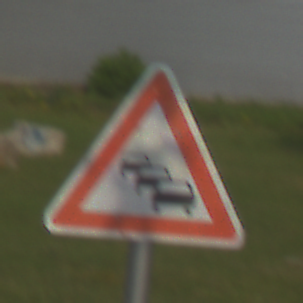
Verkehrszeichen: Stau
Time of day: MorningAfternoon
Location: Outdoor (Suburban)
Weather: PartlyCloudy
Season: NotSpecified
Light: Natural